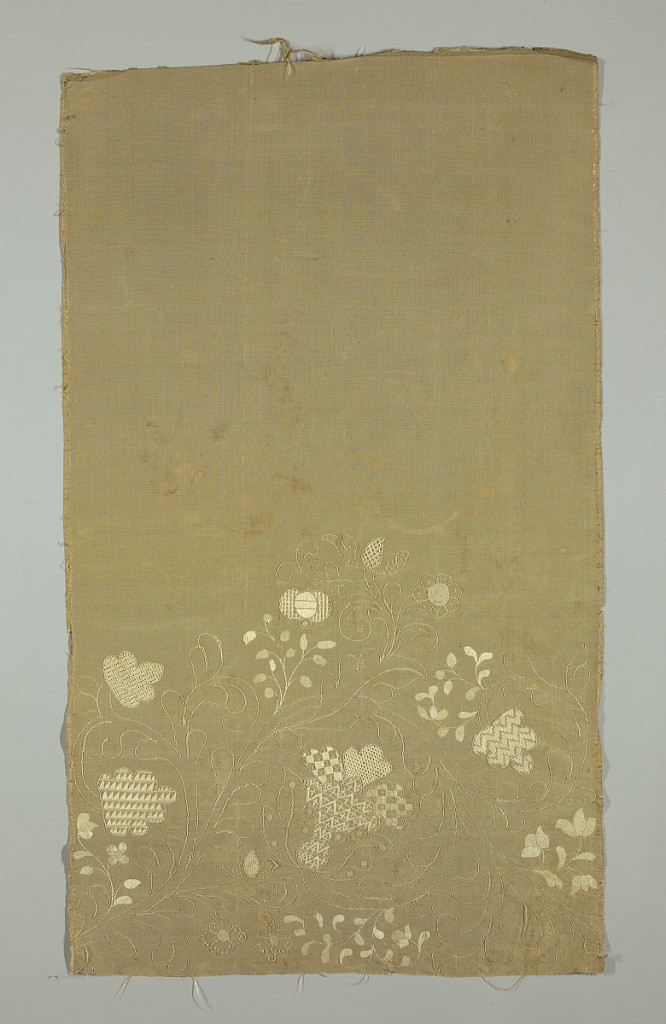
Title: Panel
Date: mid-18th century
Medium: silk Technique: satin, couching, buttonhole, surface stitches and French knots on taffeta
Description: Embroidery, arranged as a border, in a design of flowers and leaves.